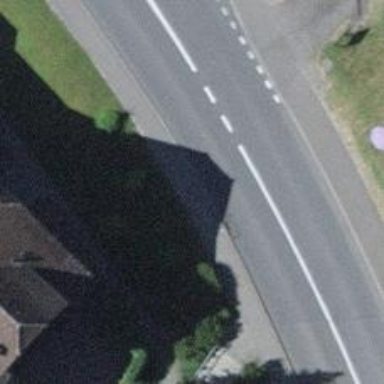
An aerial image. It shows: Asphalt sidewalk.